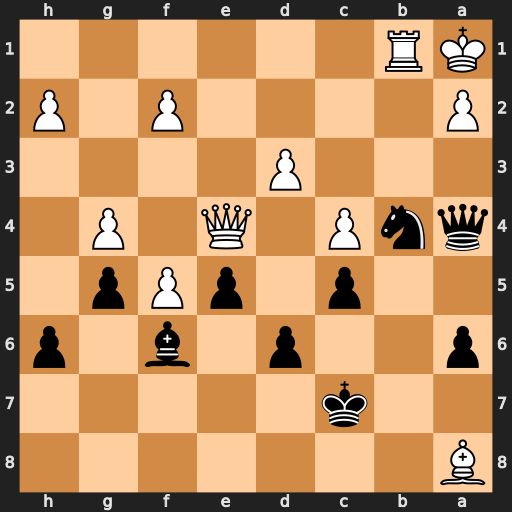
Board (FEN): B7/2k5/p2p1b1p/2p1pPp1/qnP1Q1P1/3P4/P4P1P/KR6
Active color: b
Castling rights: -
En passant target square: -
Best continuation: Qxa2#